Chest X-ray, PA view. Patient: 45 years old, sex F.
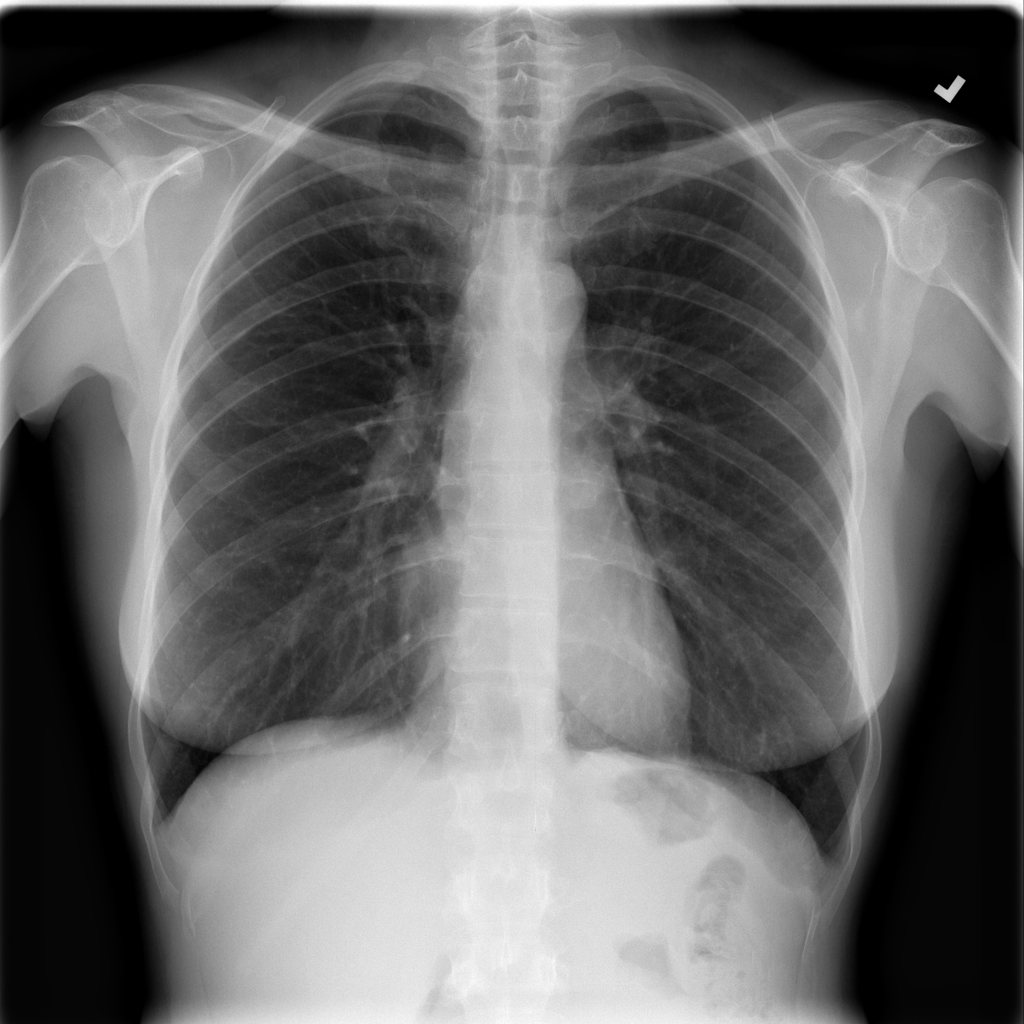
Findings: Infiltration